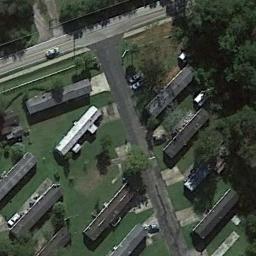
Label: residential